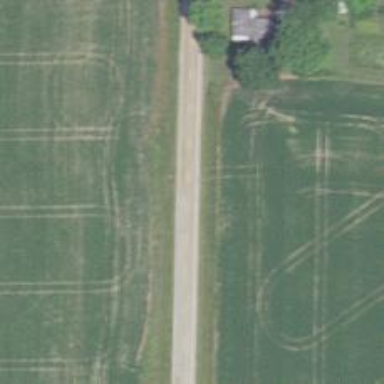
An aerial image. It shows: Secondary road.